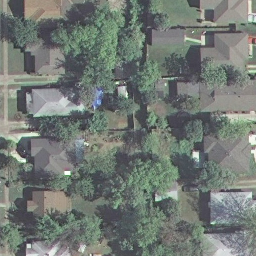
Label: residential